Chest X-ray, AP view. Patient: 44 years old, sex M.
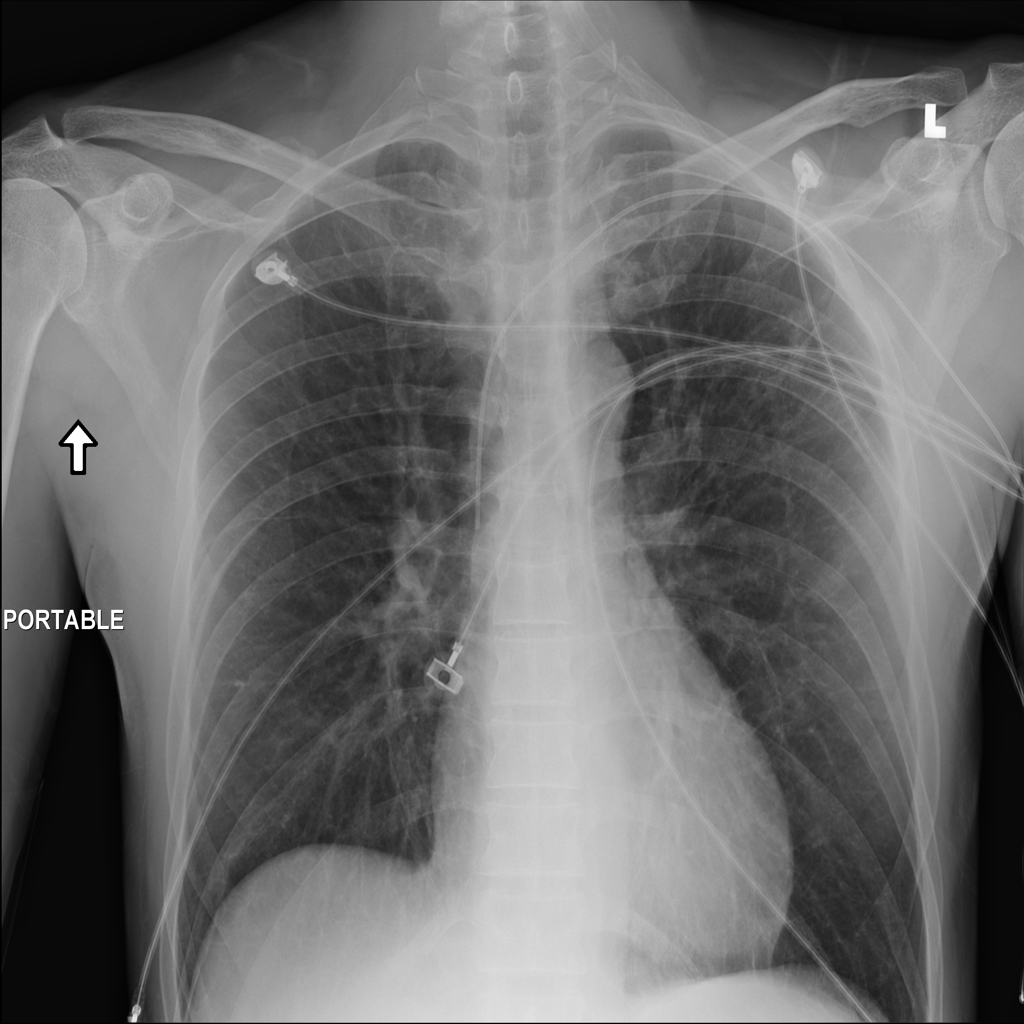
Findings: No Finding